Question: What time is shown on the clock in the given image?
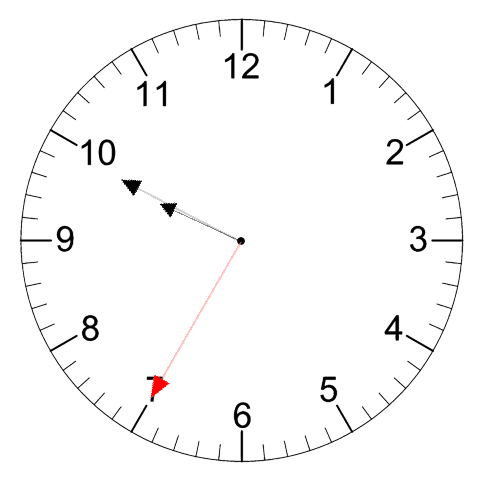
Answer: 09:49:35